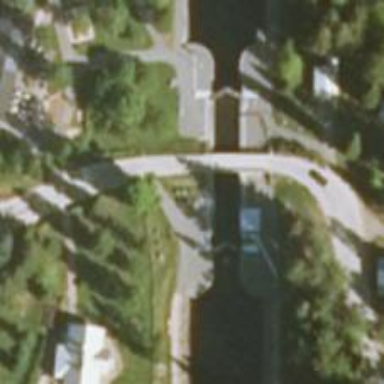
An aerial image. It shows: Lock gate on waterway.